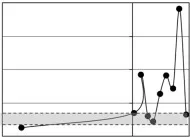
Concussion case 2: persisted symptoms. X axis is days before and after concussion, with day 0 being the day of concussion. : [Tau]SNAP25+/[CD81]SNAP25+ ratio.
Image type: chart (chart)